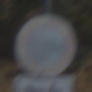
Verkehrszeichen: VerbotFahrzeugeAllerArt
Zusatzzeichen unten: MehrspurigeFahrzeugeFrei9
Umgebung: Outdoor, Nature
Tageszeit: MorningAfternoon
Wetter: Clear
Licht: Natural
Jahreszeit: NotSpecified
Kontrast: HighContrast